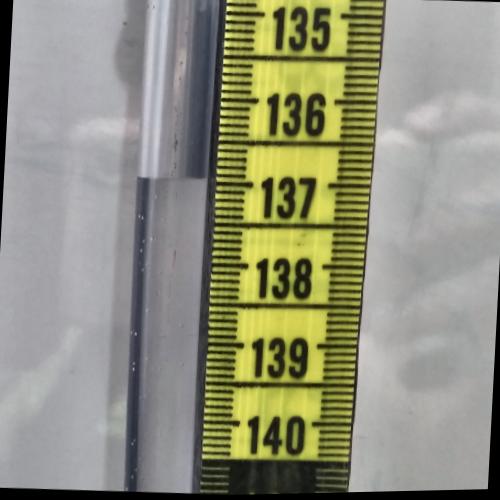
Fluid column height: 137.0 cm